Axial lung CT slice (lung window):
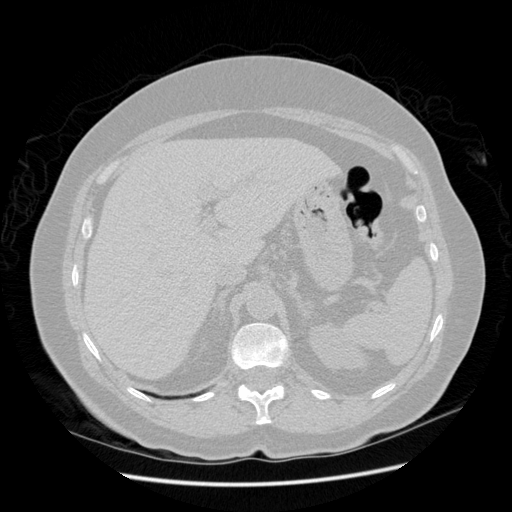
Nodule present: no